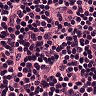
Metastatic tissue present: no